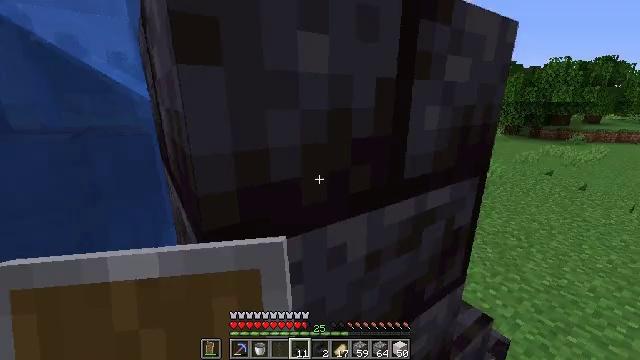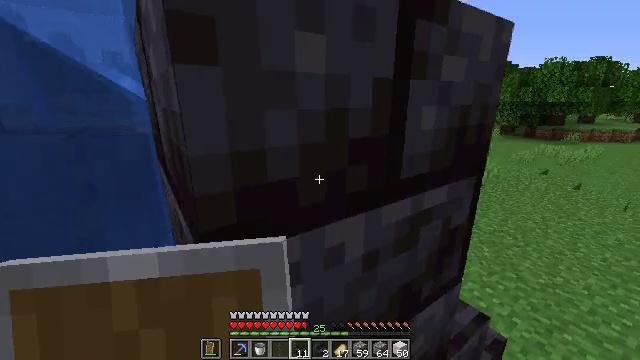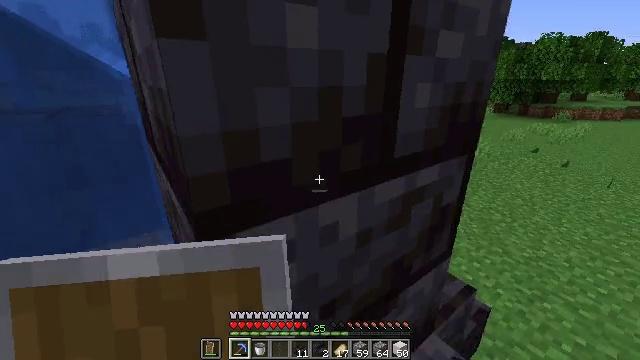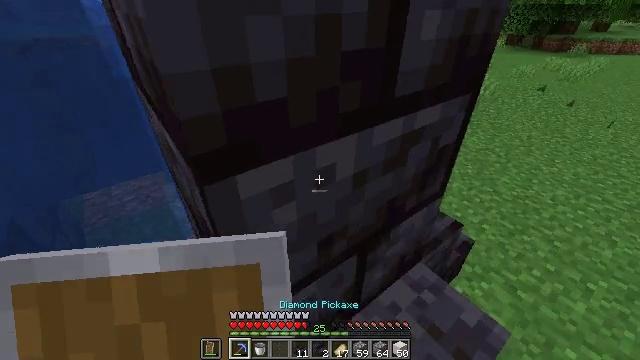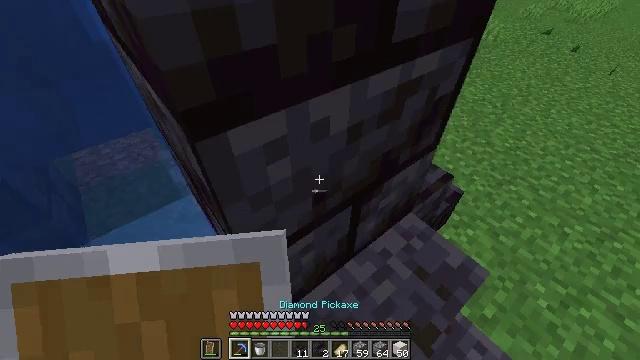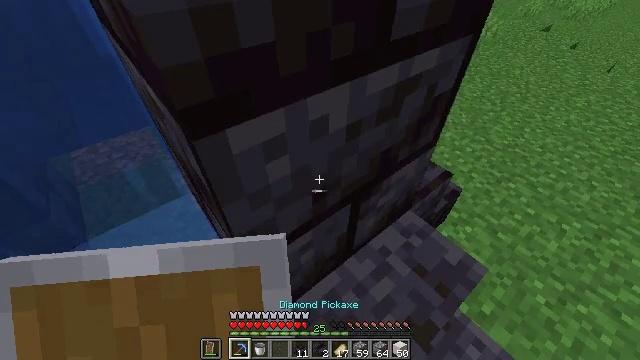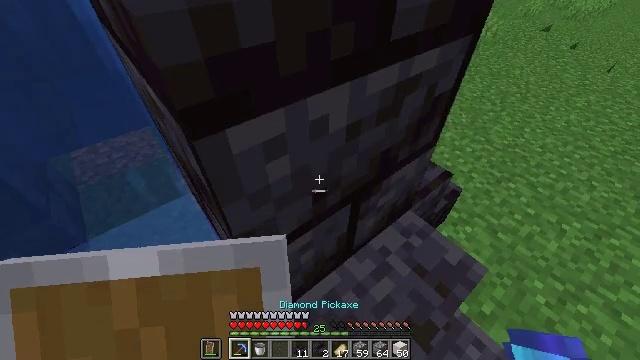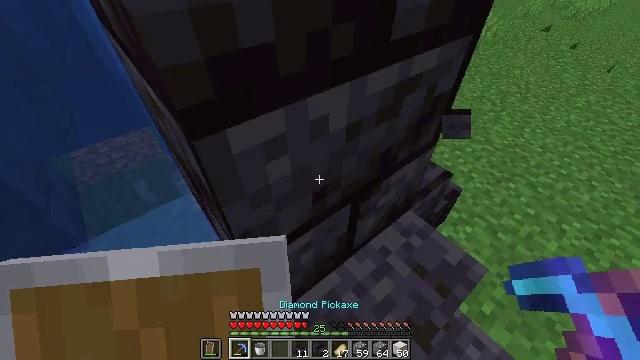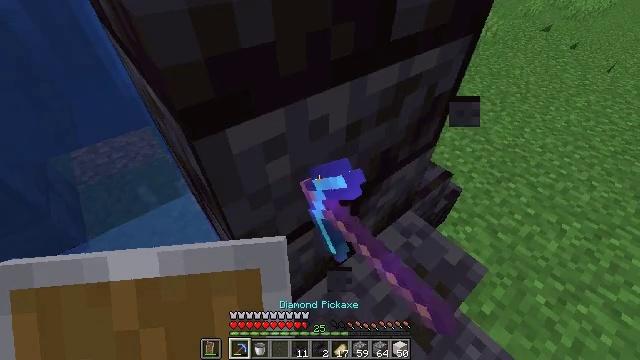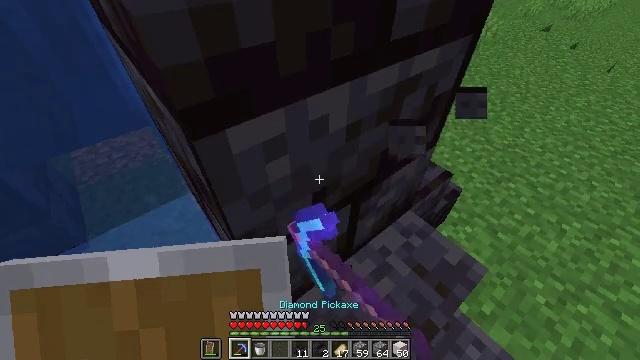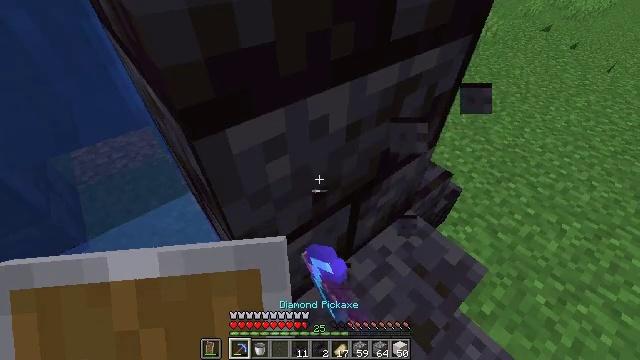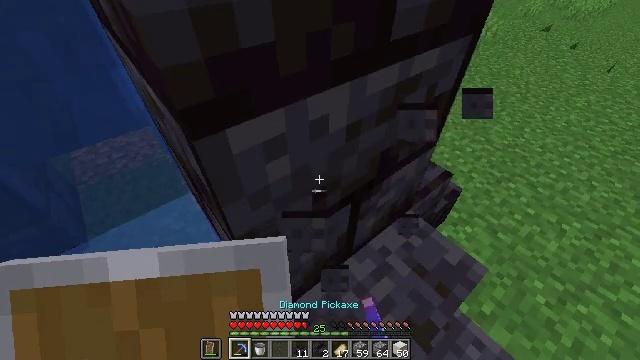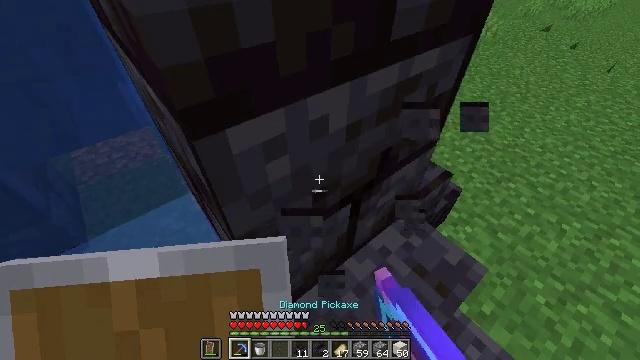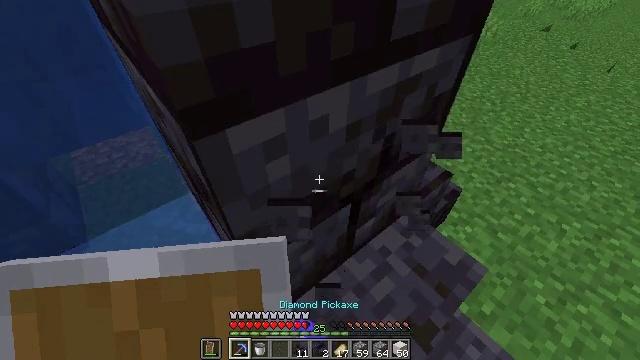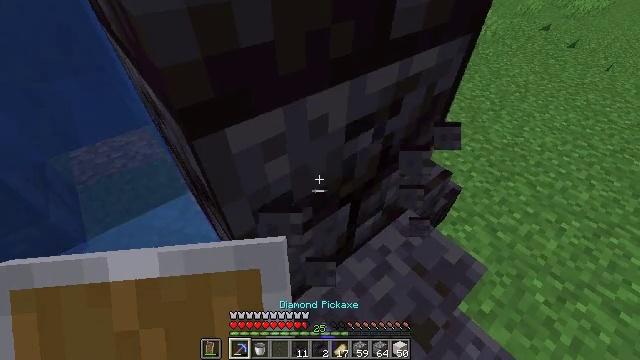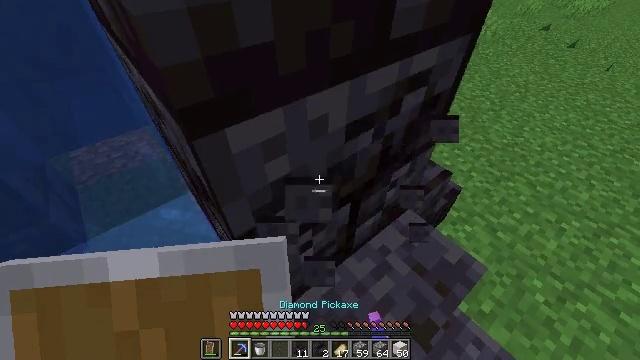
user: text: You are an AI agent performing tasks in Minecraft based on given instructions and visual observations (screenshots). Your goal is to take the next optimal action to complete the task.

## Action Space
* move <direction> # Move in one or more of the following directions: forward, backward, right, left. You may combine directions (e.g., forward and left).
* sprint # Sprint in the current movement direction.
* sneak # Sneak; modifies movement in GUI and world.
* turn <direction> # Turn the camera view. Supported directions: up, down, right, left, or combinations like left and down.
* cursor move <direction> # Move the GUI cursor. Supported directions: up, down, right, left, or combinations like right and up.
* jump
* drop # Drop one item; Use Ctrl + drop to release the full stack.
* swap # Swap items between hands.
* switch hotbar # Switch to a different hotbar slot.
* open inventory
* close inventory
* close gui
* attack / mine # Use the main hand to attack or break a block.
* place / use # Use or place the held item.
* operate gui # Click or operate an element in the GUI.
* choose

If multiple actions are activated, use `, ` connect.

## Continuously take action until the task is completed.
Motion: motion action
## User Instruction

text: Retrieve the polished blackstone brick slab by mining.
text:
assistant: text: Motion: sneak
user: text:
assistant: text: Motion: sneak, turn right and down, switch to hotbar 1
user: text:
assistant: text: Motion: sneak, turn down, switch to hotbar 1
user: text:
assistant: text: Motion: sneak, turn right and down
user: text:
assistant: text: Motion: sneak
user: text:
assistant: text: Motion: sneak
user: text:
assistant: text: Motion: sneak, attack / mine
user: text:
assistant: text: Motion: sneak, attack / mine
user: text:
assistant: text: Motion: sneak, attack / mine
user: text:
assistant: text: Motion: sneak, attack / mine
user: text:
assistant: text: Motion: sneak, attack / mine
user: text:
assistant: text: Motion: sneak, attack / mine
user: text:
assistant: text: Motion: sneak, attack / mine
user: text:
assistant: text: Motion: sneak, attack / mine
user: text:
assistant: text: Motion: sneak, attack / mine
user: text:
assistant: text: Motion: sneak, attack / mine
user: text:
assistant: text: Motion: sneak, attack / mine
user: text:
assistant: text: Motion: sneak, attack / mine
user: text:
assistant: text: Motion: sneak, attack / mine
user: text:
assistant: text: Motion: sneak, turn down, attack / mine
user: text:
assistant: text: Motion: sneak, turn down, attack / mine
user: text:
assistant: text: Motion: sneak, attack / mine
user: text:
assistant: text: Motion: move forward, sneak, attack / mine
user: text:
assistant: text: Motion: move forward, sneak, attack / mine
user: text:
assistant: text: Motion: sneak, attack / mine
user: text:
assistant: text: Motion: sneak, attack / mine
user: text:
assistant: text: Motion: sneak, attack / mine
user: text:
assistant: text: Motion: sneak, attack / mine
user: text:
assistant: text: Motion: sneak, attack / mine
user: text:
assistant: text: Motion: sneak, attack / mine